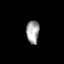
Tissue: lung
Cell type: Endothelial cells
Senescence score: 0.6438
Nuclear area (px): 296
Mean DAPI intensity: 161.882